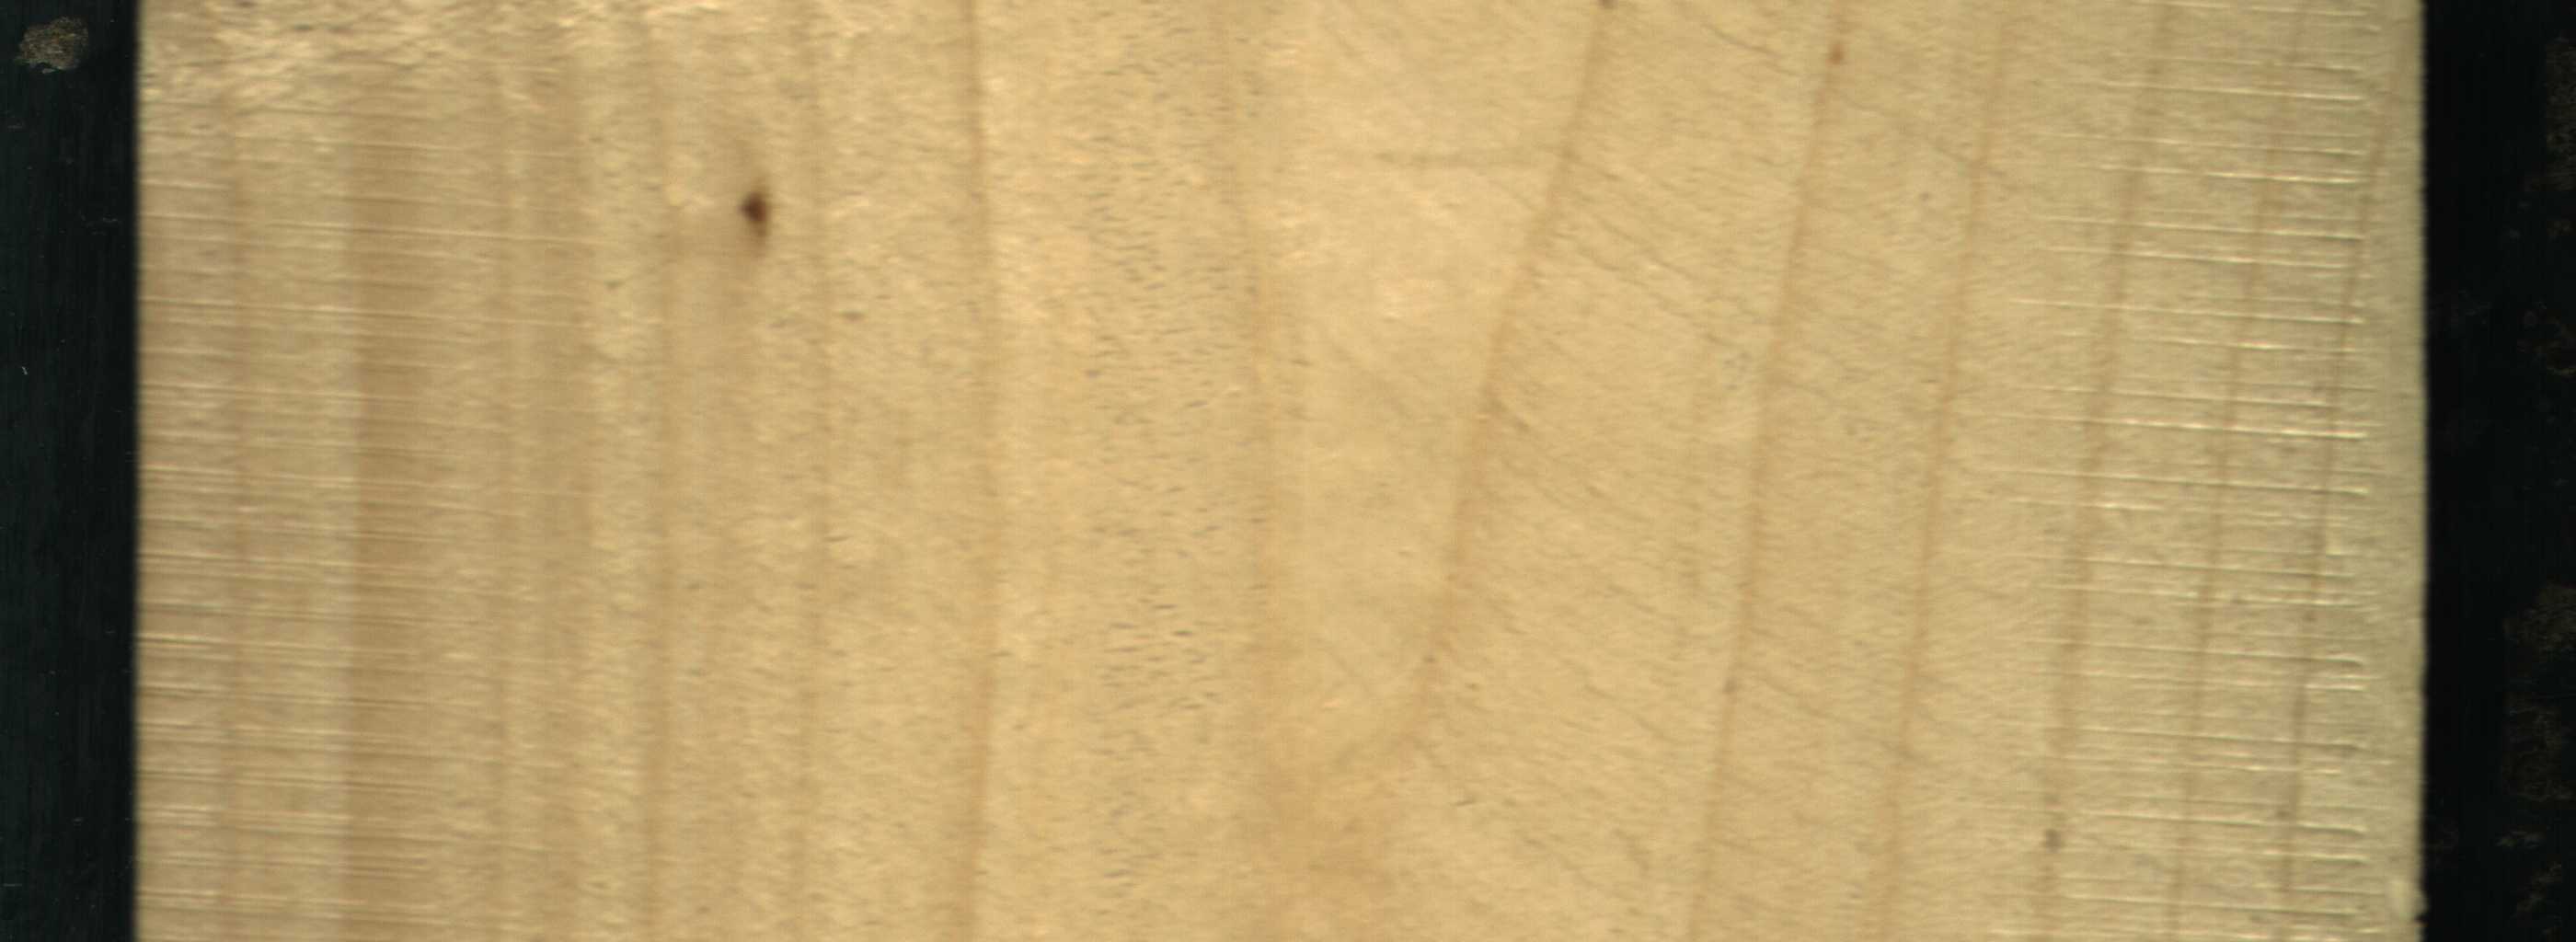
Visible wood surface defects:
resin